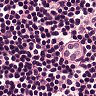
Metastatic tissue present: no